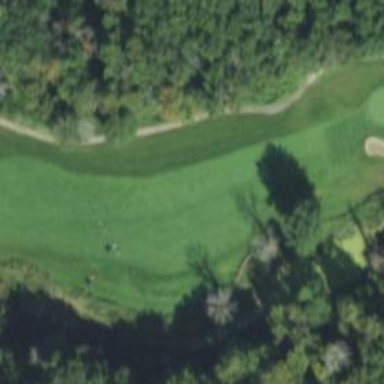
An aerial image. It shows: Golf hole.